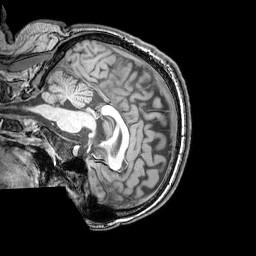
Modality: T1w
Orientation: sagittal
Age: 25
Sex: male
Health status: healthy
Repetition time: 0.081 s
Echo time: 0.037 s